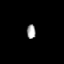
Tissue: lung
Cell type: Endothelial cells
Senescence score: 0.6291
Nuclear area (px): 123
Mean DAPI intensity: 164.48